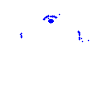
Particle: kaon